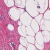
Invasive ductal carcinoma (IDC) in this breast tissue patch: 0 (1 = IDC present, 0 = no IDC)